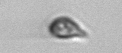
Label: Cryptophyta